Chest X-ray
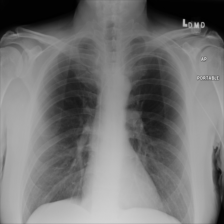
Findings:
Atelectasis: negative
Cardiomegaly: negative
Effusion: negative
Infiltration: negative
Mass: negative
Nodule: negative
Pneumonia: negative
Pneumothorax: negative
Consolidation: negative
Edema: negative
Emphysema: negative
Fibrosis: negative
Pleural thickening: negative
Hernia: negative